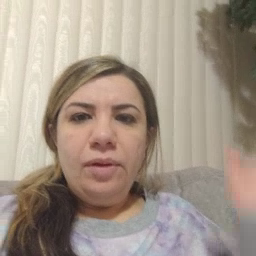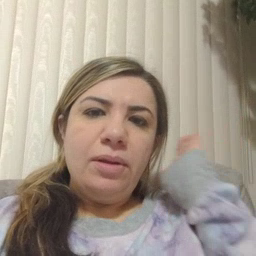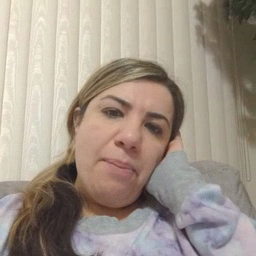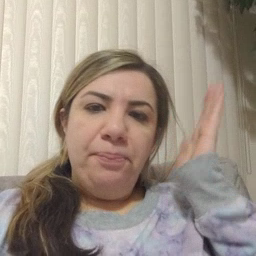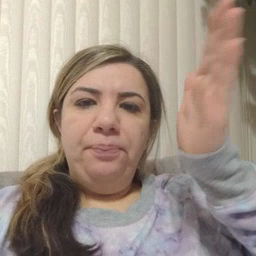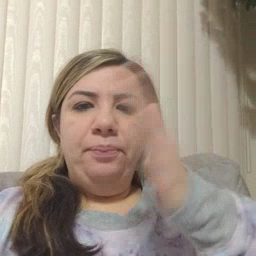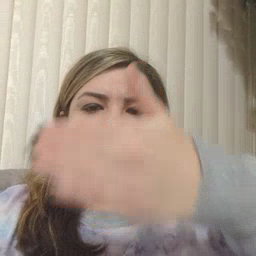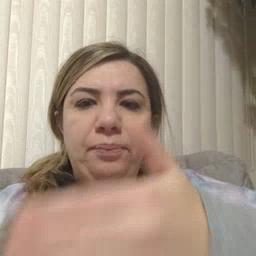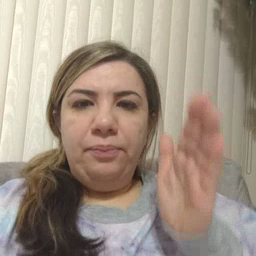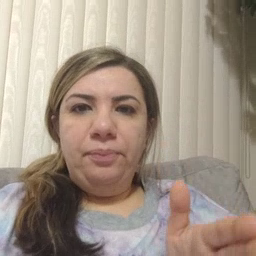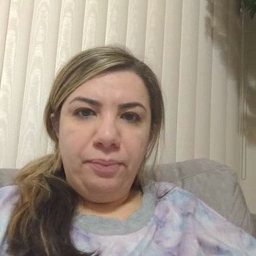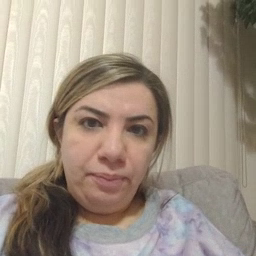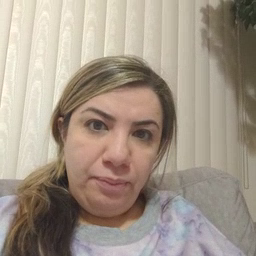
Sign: bedroom